Question: I am not able to proceed further while installing Drupal 7 with Microsoft Web PI. Below is image of Error

I have correctly specified the password for user "sa". The password ******** which I used to connect to SQL Server 2008 for "sa" admin, I am specifying same for Web PI. But no success.
Can anybody help me for this?
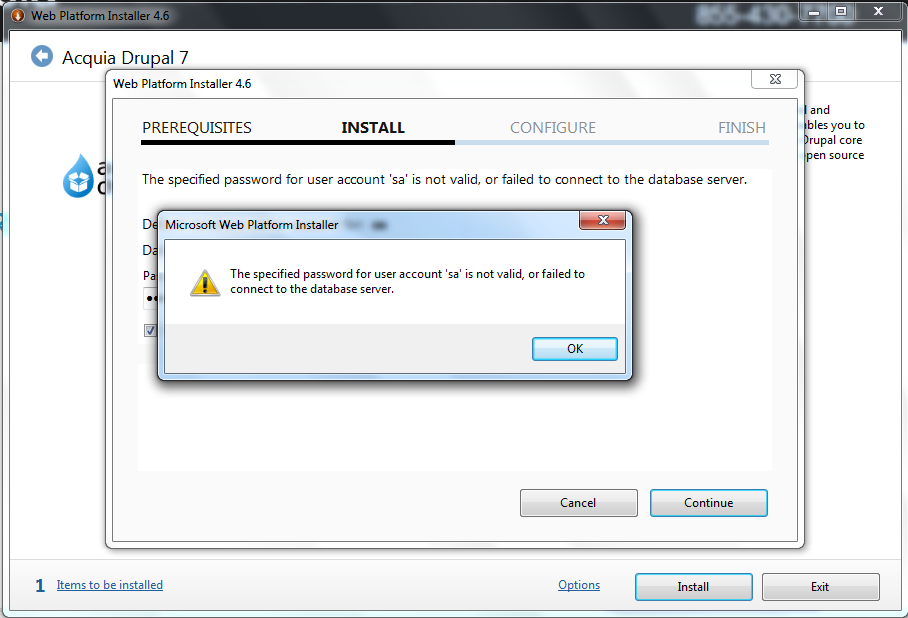
Answer: I found that it's a windows a Security Related warning that Password should match at least 8 characters or it should be strong enough to protect from thief. So by providing proper credential error will be gone.